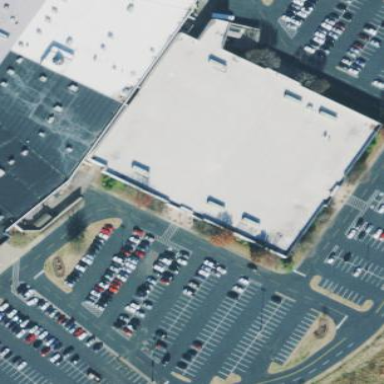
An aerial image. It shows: Department store building section.